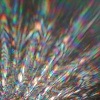
Label: sunburn